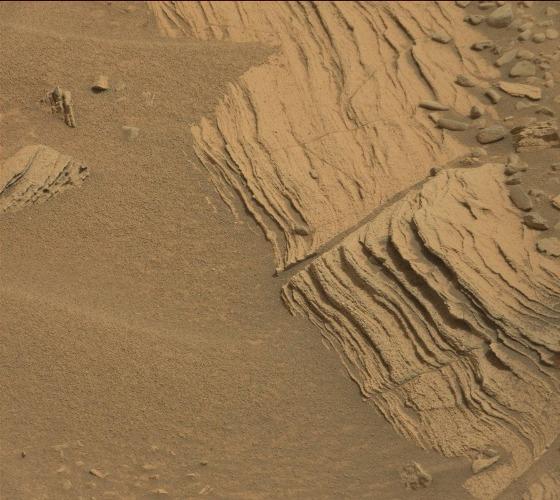
Terrain classes present: Bedrock, Gravel / Sand / Soil, Rock, Shadow